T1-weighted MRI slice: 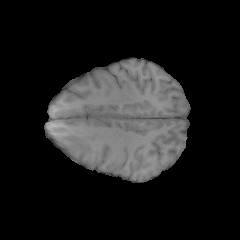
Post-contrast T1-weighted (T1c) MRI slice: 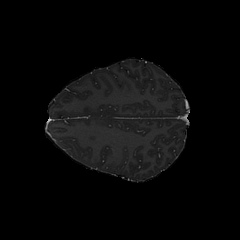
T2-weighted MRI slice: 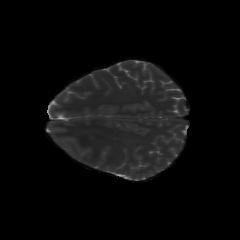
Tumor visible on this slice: no